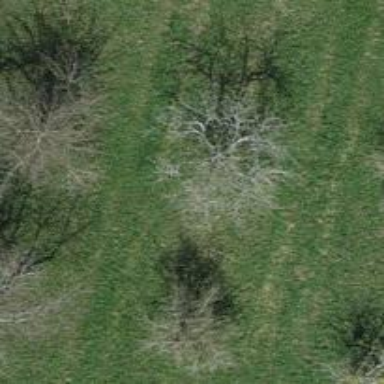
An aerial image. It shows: Single tag "natural: tree."